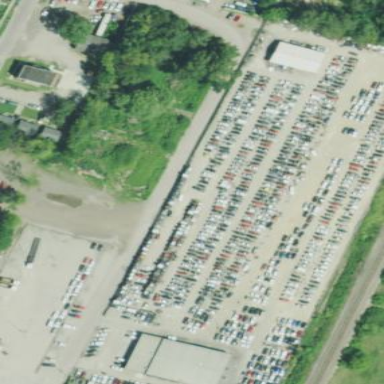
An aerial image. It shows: Industrial area designated for auto wrecking.